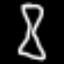
Label: hourglass